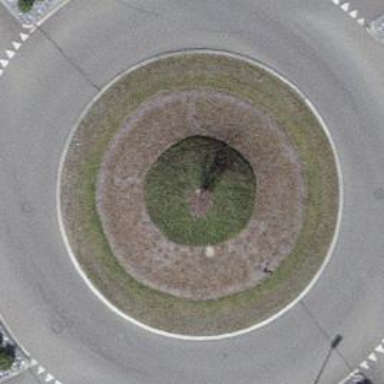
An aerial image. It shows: Primary highway with asphalt surface. The highway features roundabout with separate sidewalk.